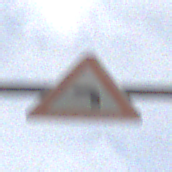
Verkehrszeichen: KurveLinks
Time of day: MorningAfternoon
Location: Outdoor (Nature)
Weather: Overcast
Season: NotSpecified
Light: Natural